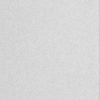
Label: dusty